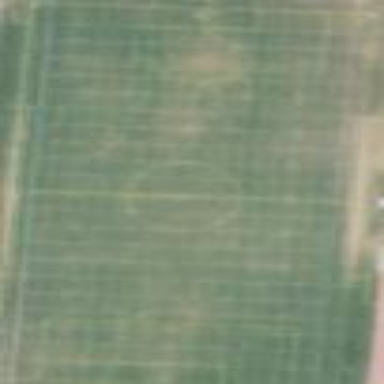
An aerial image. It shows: Soccer pitch for leisure land activities.